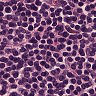
Metastatic tissue present: no